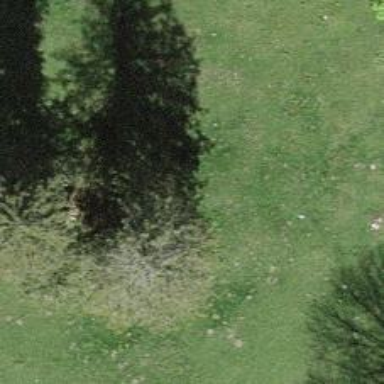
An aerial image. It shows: Beautiful tree in nature.